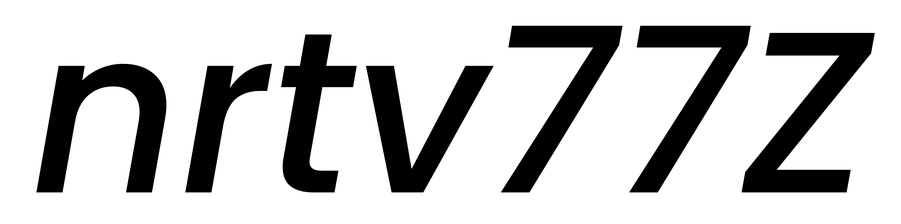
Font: Poppins-MediumItalic